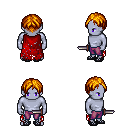
a pixel art fantasy rpg character, male body template, dark elf, purple skin, red tattered cape, magenta pants, dark blonde parted hairstyle, ghillies, dagger, four views (front, back, left, right), 2x2 character sprite sheet, small pixel art, hard edges, no anti-aliasing